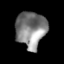
Tissue: lung
Cell type: Epithelial cells
Senescence score: 0.1254
Nuclear area (px): 1065
Mean DAPI intensity: 130.847